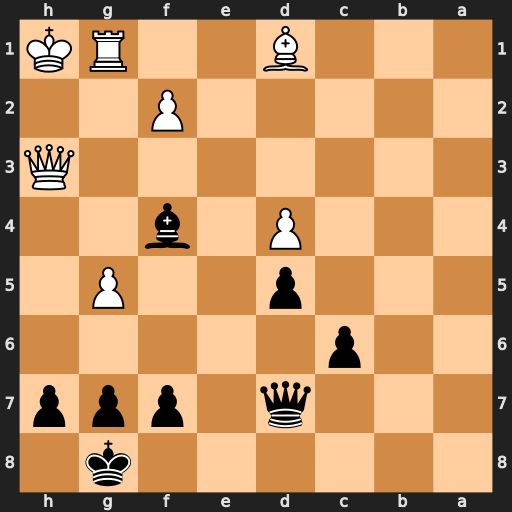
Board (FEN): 6k1/3q1ppp/2p5/3p2P1/3P1b2/7Q/5P2/3B2RK
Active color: b
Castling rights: -
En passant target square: -
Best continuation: Qxh3#